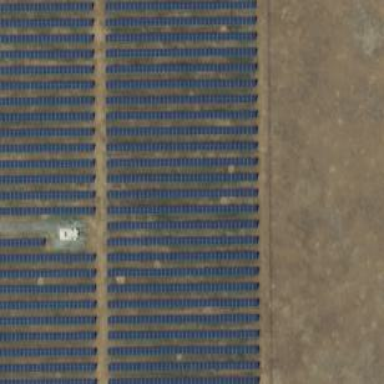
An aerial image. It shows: Solar power plant enclosed by fence. The plant generates electricity using photovoltaic technology.